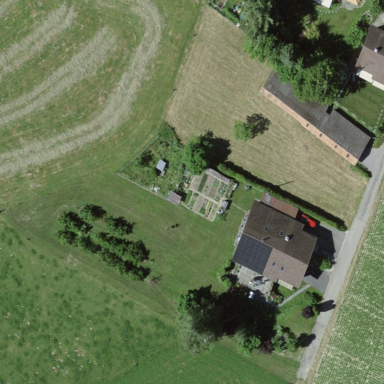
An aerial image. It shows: Farmyard area.